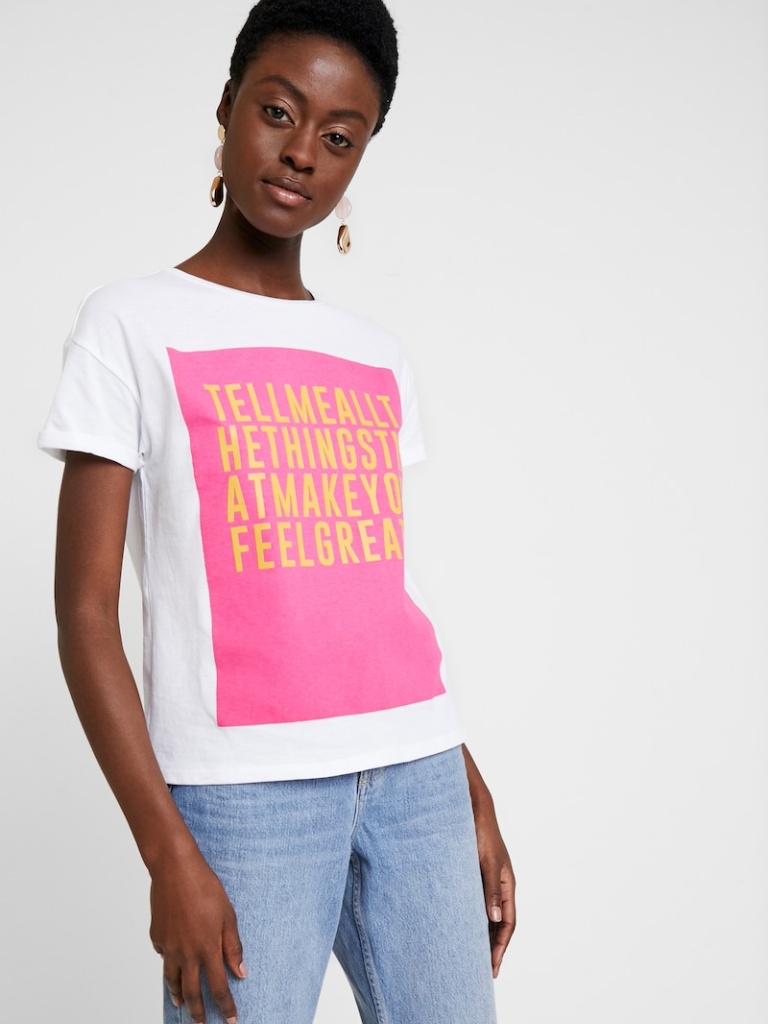
cotton relaxed short sleeve waist length Untucked crew t-shirt